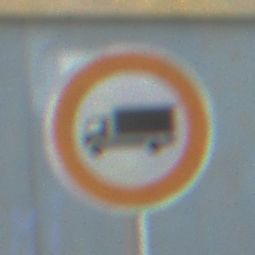
Verkehrszeichen: VerbotFuerKraftfahrzeugeUeberDreiKommaFuenfTonnen
Umgebung: Outdoor, Suburban
Tageszeit: MorningAfternoon
Wetter: Clear
Licht: Natural
Jahreszeit: NotSpecified
Kontrast: HighContrast